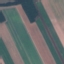
Land use / land cover class: AnnualCrop